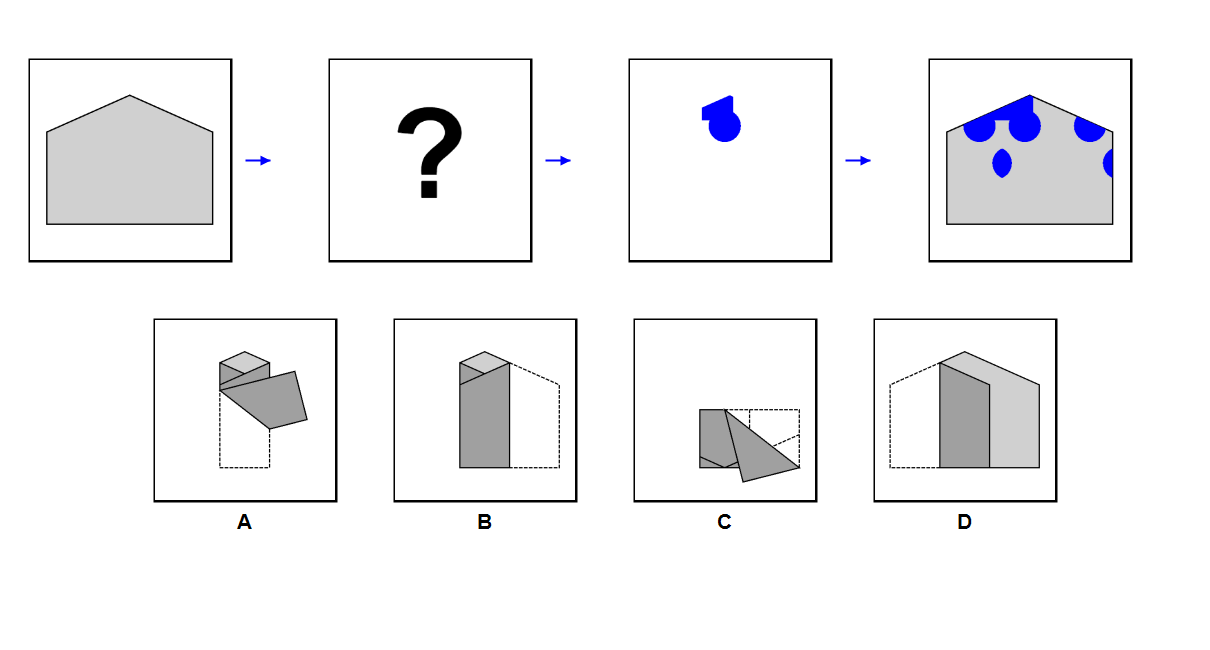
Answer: C